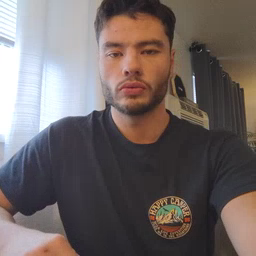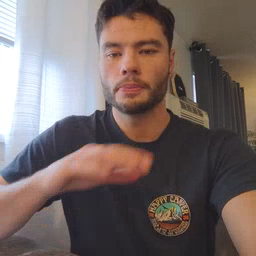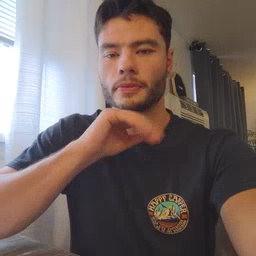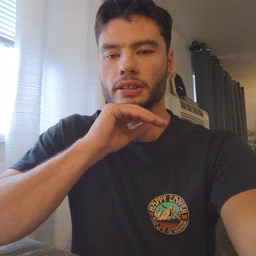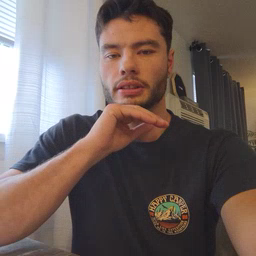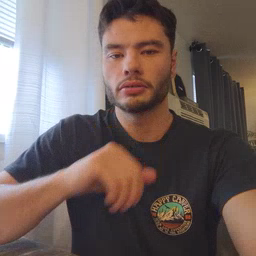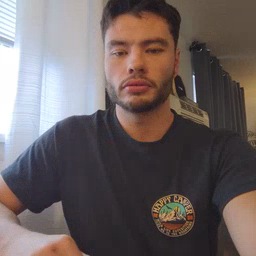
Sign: pig